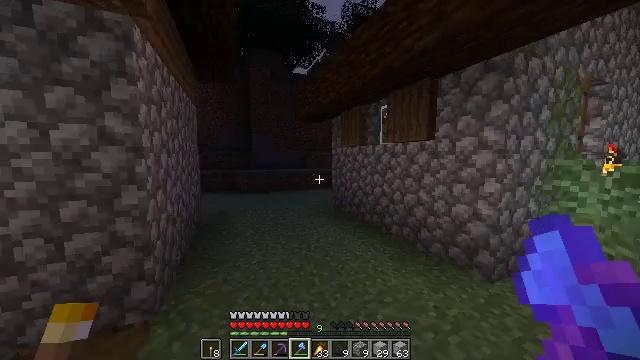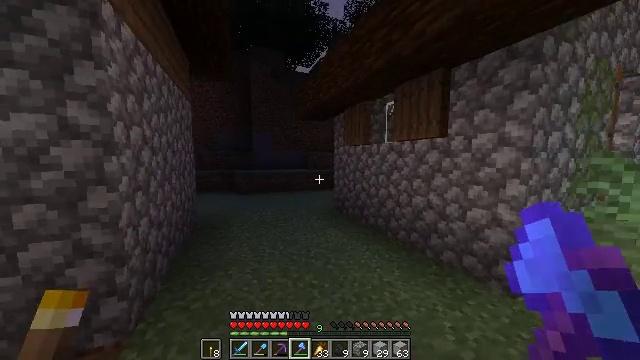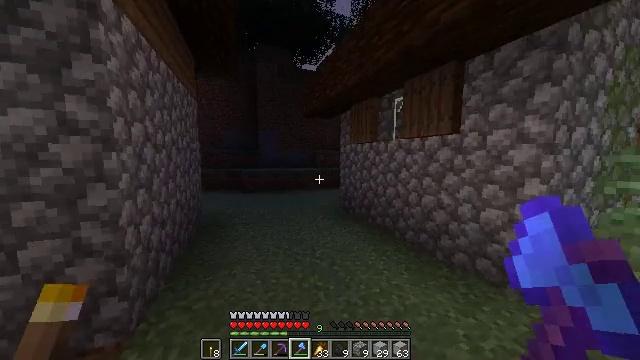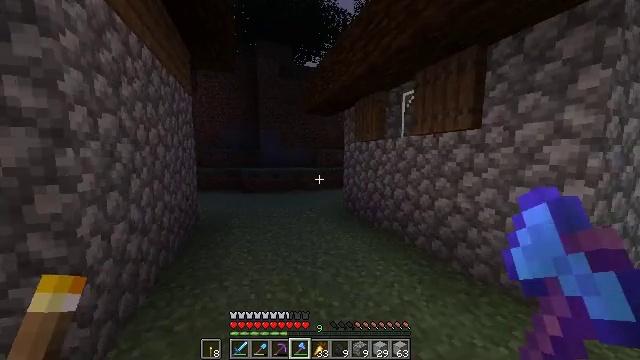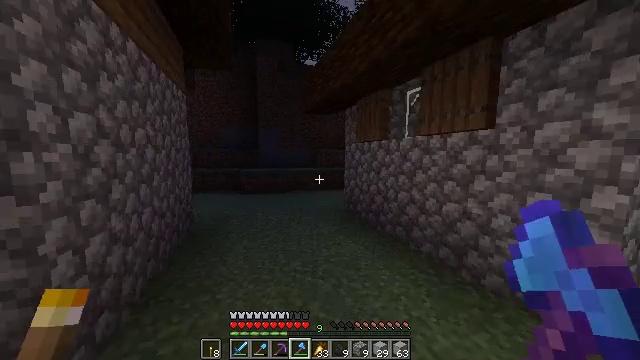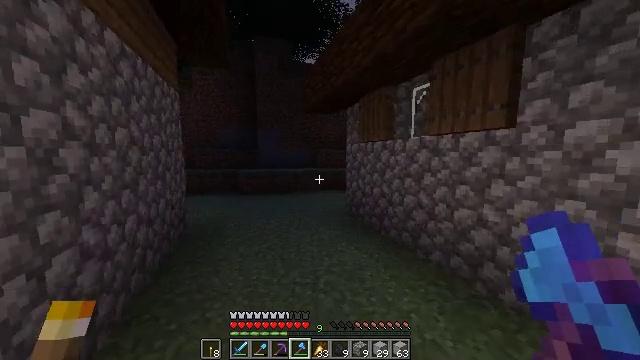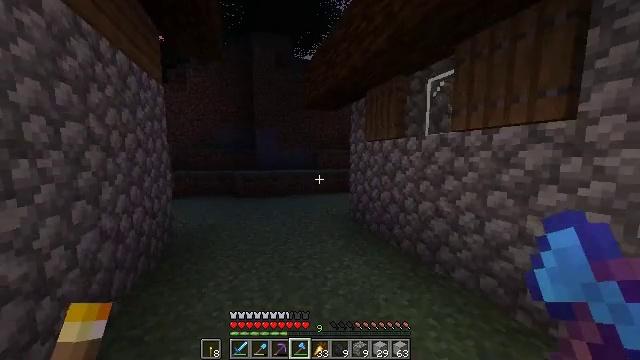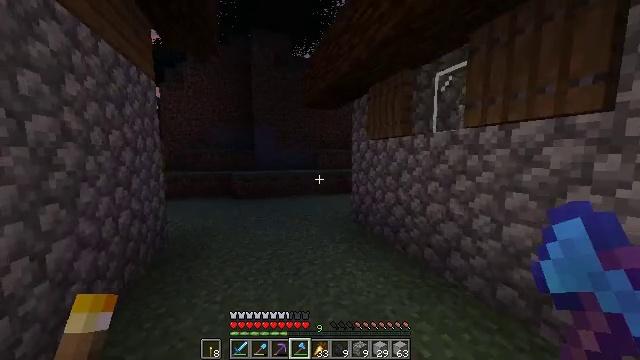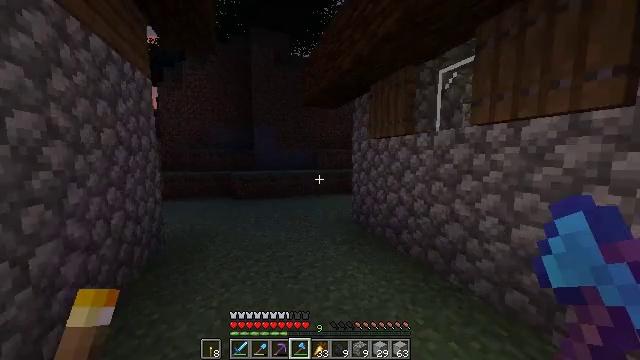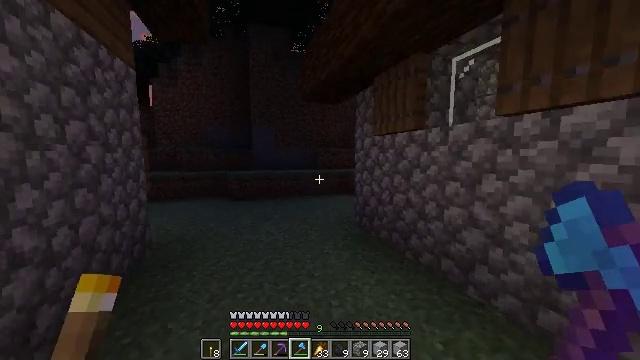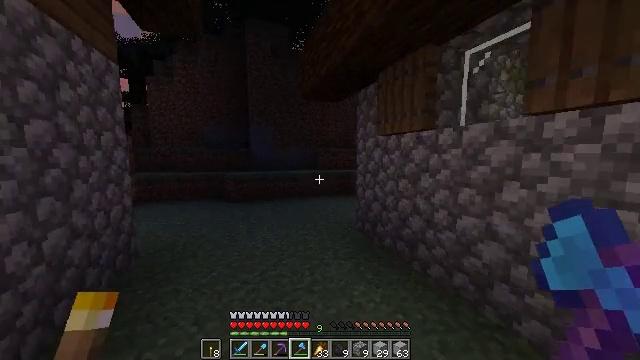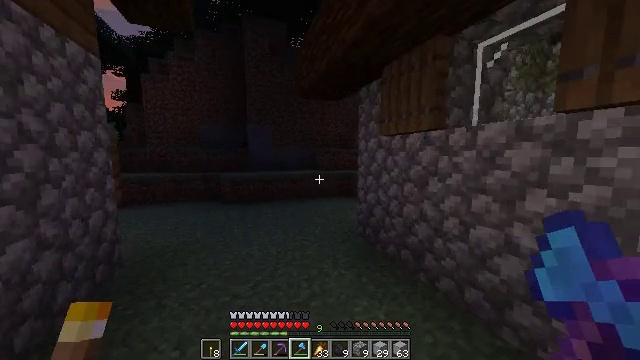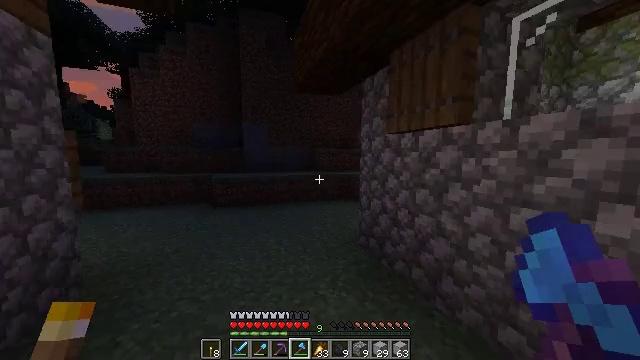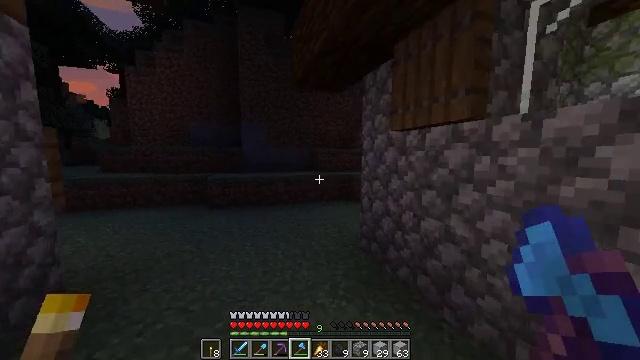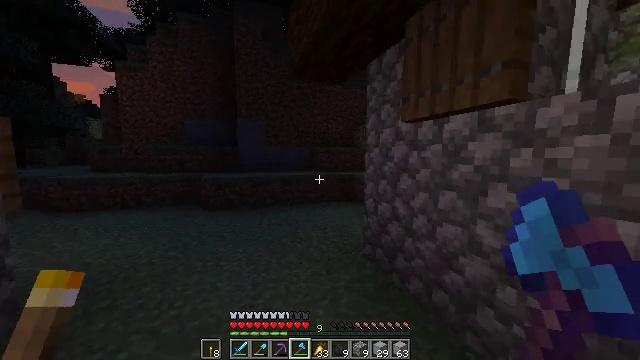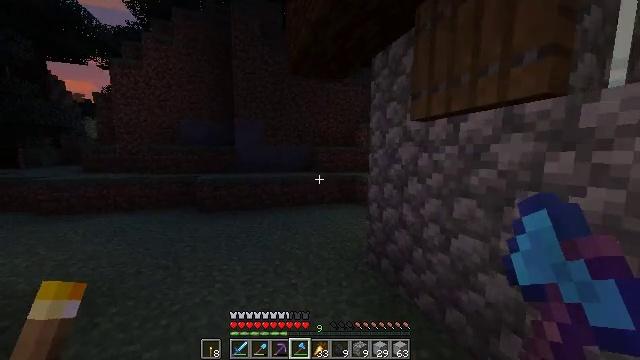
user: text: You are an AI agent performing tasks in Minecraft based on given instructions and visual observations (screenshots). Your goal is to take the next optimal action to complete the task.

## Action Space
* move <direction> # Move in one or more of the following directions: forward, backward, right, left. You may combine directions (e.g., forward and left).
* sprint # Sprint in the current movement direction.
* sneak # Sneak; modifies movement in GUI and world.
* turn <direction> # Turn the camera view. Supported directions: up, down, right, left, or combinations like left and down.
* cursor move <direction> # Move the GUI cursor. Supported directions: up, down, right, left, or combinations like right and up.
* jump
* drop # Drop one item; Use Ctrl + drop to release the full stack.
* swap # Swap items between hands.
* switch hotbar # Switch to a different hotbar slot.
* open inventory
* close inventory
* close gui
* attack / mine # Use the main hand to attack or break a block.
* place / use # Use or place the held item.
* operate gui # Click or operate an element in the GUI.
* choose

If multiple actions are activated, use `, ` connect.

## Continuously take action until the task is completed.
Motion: motion action
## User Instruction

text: Mine the large fern from the ground.
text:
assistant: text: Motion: move forward
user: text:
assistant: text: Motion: move forward, turn left
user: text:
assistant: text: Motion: move forward, sprint
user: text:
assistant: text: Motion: move forward, sprint
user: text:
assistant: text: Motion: move forward, sprint
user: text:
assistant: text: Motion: move forward, sprint
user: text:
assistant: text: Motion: move forward, sprint
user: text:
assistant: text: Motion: move forward, sprint
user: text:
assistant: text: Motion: move forward
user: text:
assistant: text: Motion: move forward
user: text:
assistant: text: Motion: move forward
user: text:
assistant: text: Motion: move forward
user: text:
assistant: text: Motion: move forward
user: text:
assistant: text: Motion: move forward
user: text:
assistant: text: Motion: move forward, sprint
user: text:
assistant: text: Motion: move forward, sprint
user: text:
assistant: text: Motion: move forward, sprint
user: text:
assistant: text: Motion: move forward, sprint
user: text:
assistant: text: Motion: move forward, sprint
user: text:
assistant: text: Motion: move forward, sprint
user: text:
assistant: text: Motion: move forward
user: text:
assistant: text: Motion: move forward
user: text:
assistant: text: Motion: move forward
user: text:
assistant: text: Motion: move forward
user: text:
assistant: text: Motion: move forward
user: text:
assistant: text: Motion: move forward, turn right
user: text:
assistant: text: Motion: move forward, turn right
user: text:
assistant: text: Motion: move forward, sprint, turn right
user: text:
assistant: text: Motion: move forward, sprint, turn right
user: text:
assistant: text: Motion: move forward, sprint, turn right